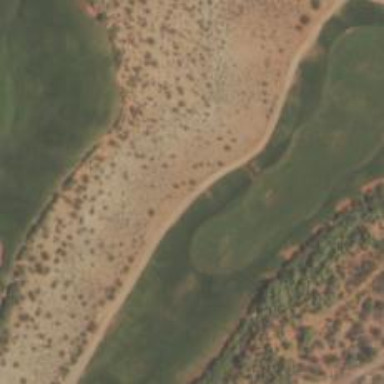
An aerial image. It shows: Service road designated as golf cart path.